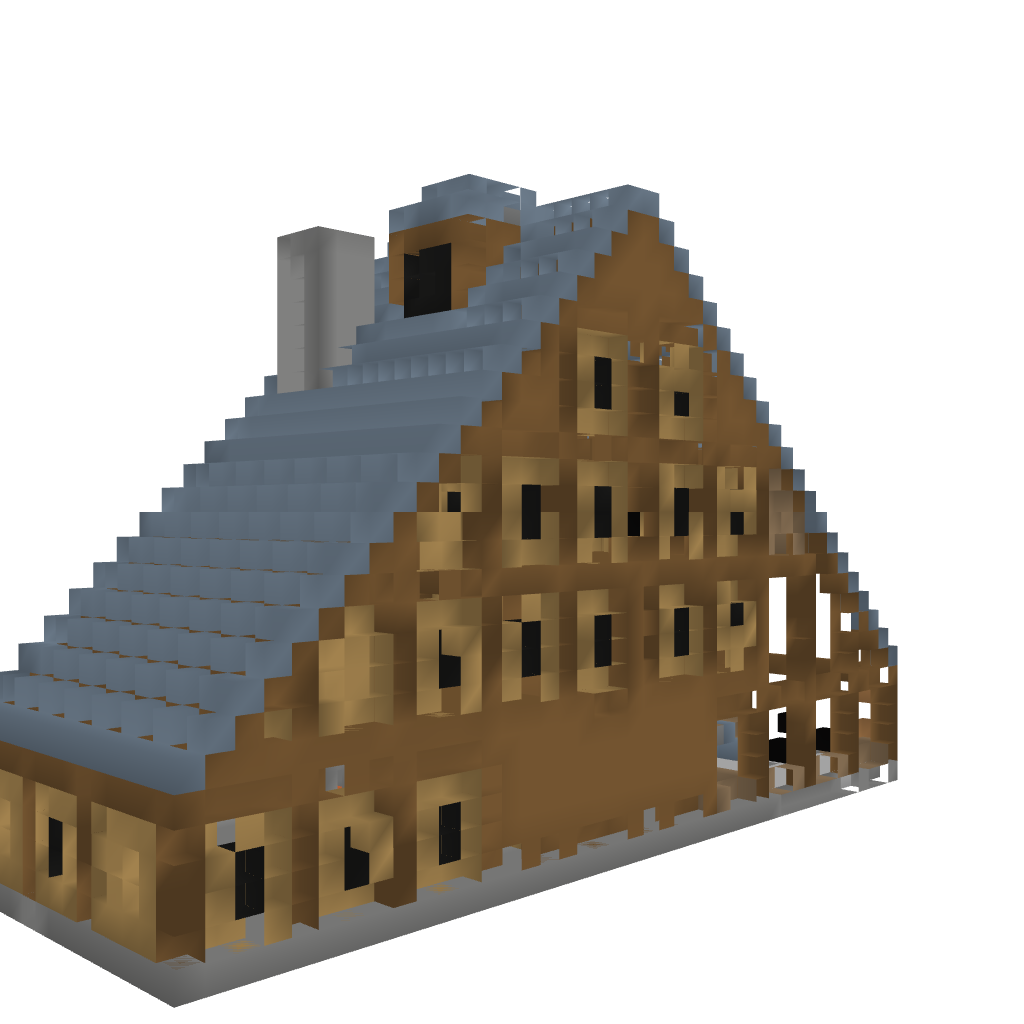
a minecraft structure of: Large House